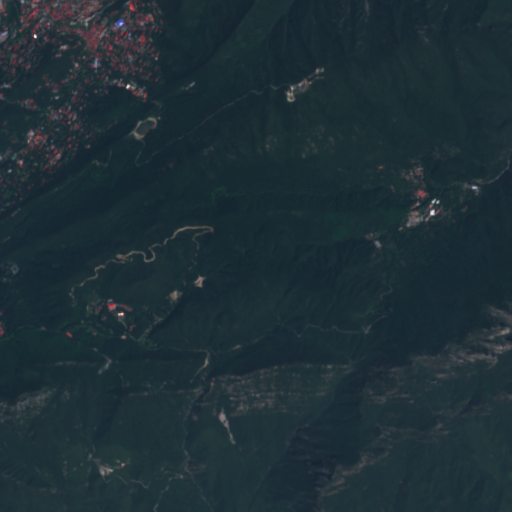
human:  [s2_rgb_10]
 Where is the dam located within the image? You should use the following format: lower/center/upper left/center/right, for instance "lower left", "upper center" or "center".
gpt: The dam is located in the upper left of the image.
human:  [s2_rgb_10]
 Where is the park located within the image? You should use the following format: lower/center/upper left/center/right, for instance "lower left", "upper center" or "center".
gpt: The park is located in the left of the image.
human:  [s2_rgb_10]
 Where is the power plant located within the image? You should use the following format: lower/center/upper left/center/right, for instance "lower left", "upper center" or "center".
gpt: There is no power plant in the image.